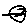
Label: circle